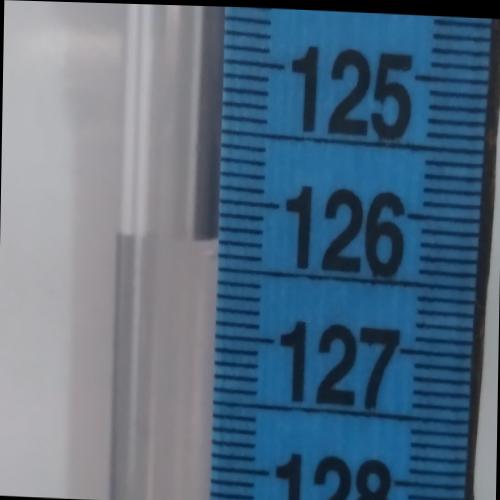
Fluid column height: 126.3 cm